Question: What is the reading of the measurement in the image?
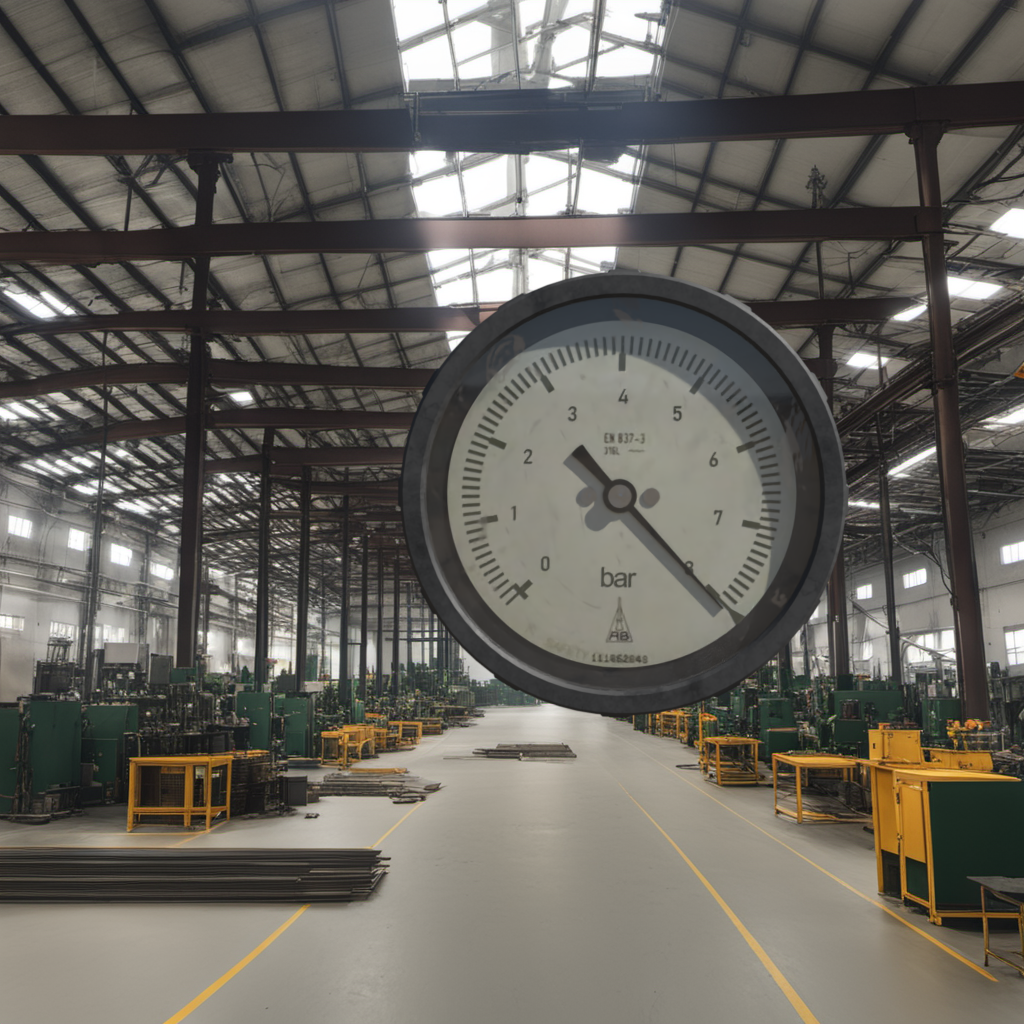
Answer: The result is 8.03
Question: What is the value range of the measurement in the image?
Answer: The range is from 0 to 8
Question: What is the minimum and maximum value range of this measurement?
Answer: The minimum value is 0 and the maximum value is 8